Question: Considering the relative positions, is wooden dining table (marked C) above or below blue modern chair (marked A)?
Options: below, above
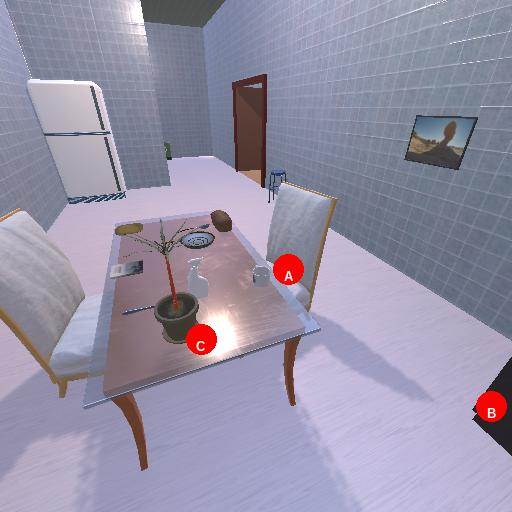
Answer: below